Interaction volume radius: 5 \u00c5
Interaction volume height: 10 \u00c5
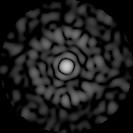
Disorder parameter: 0.8793